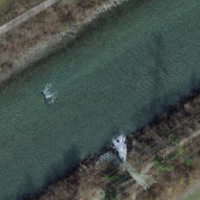
EUNIS habitat code: 15
Species observed at this site:
Corylus avellana